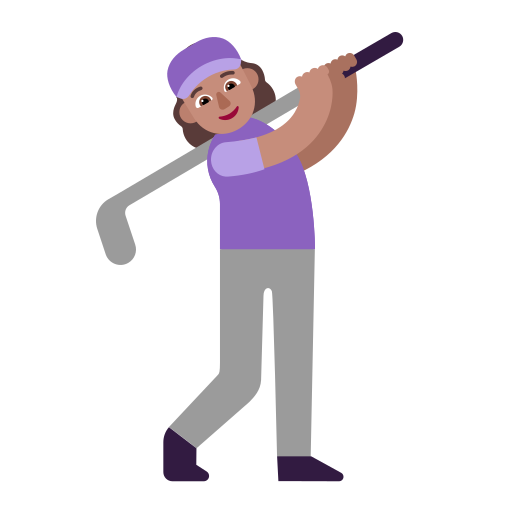
woman golfing flat